Field crop: maize
Growth stage: 2
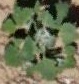
Species: chenopodium